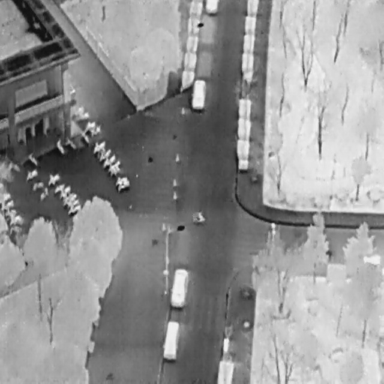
There are 33 objects shown in the infrared image, including 29 Bicycles, and four Cars.